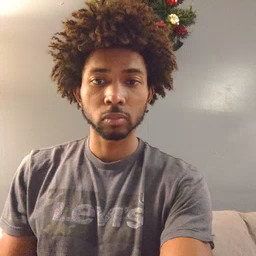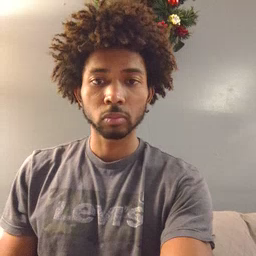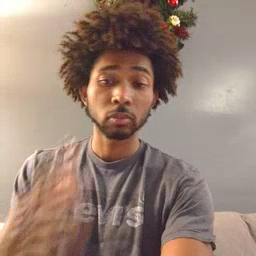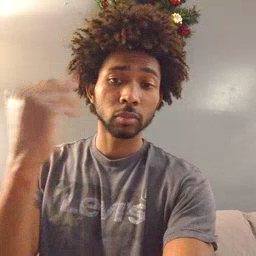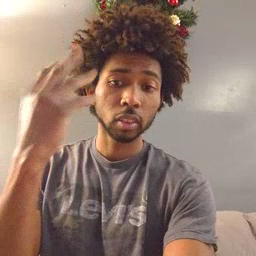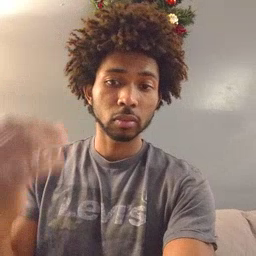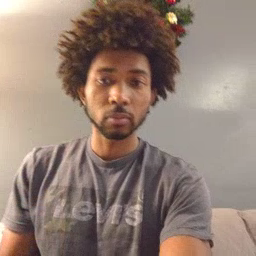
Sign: outside